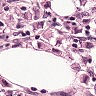
Metastatic tissue present: yes